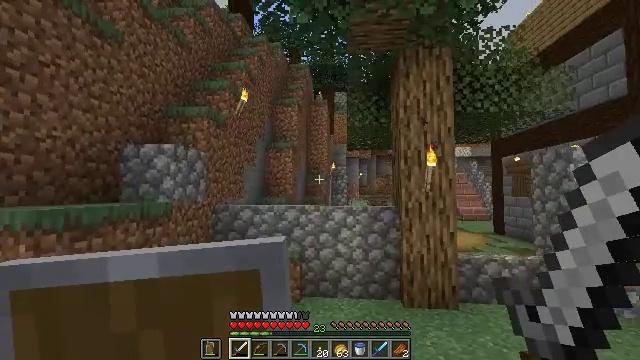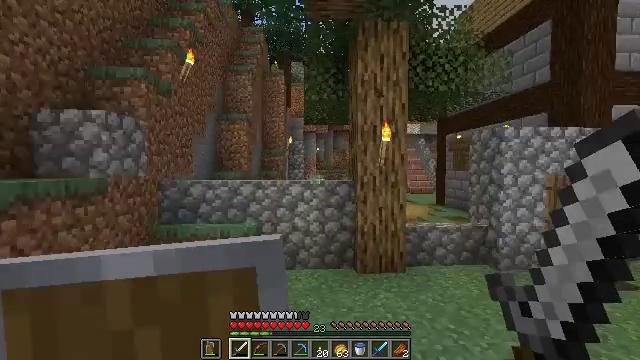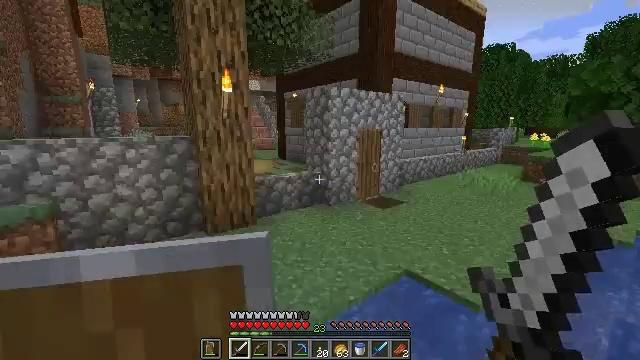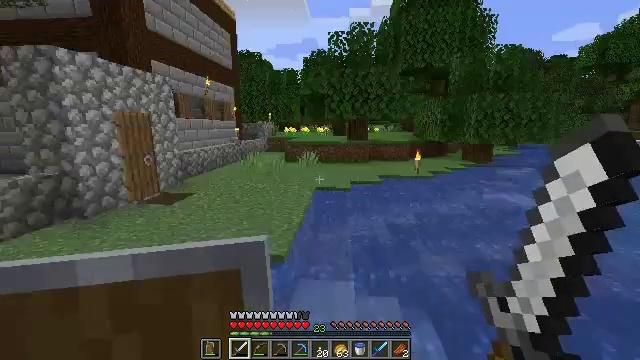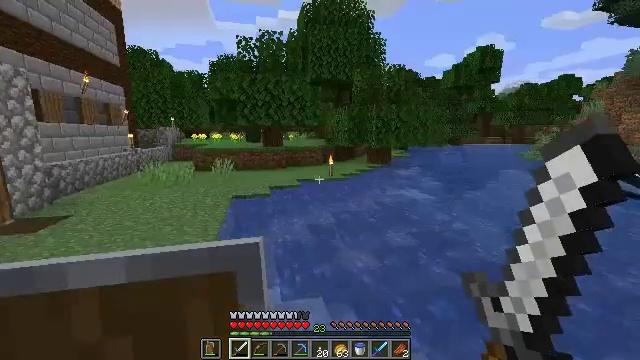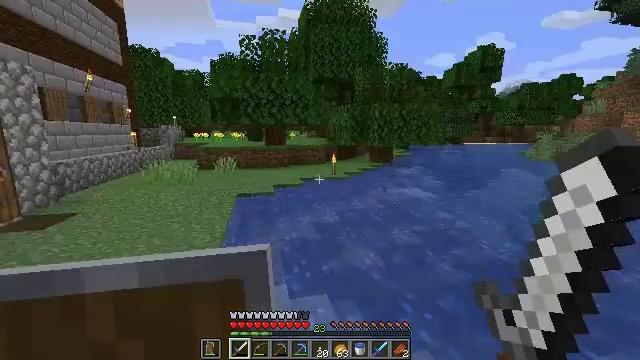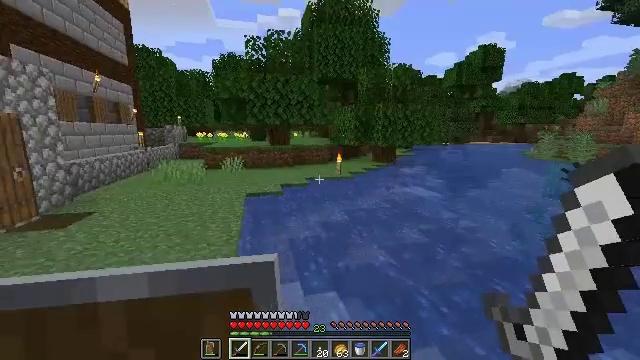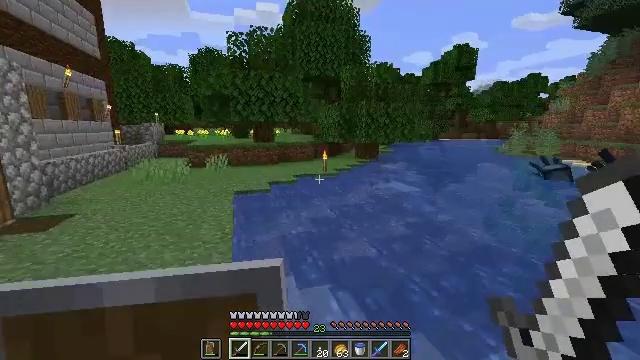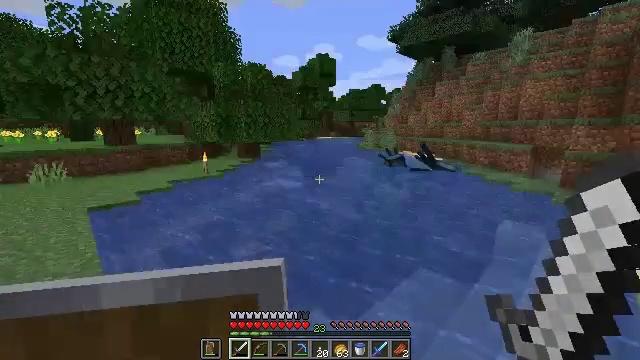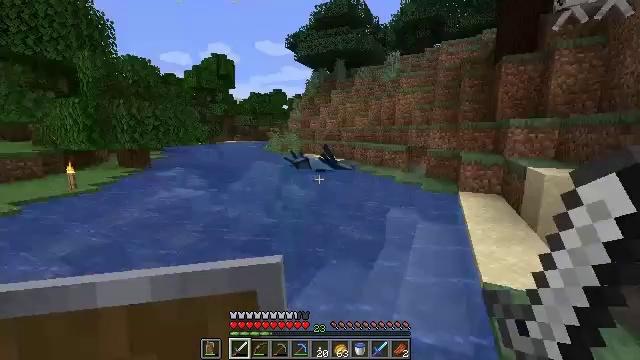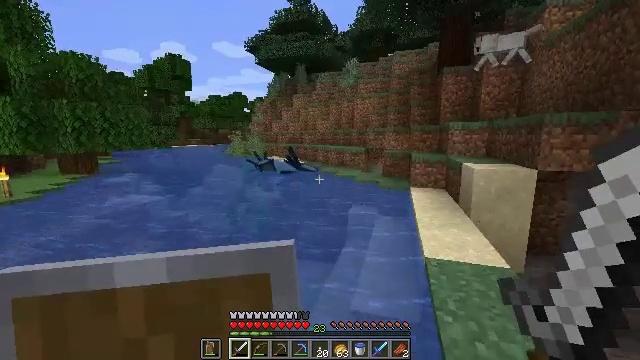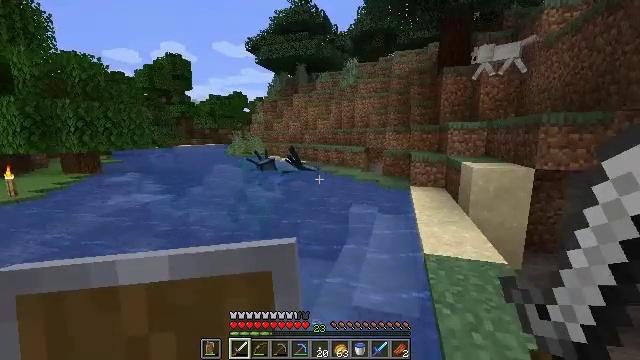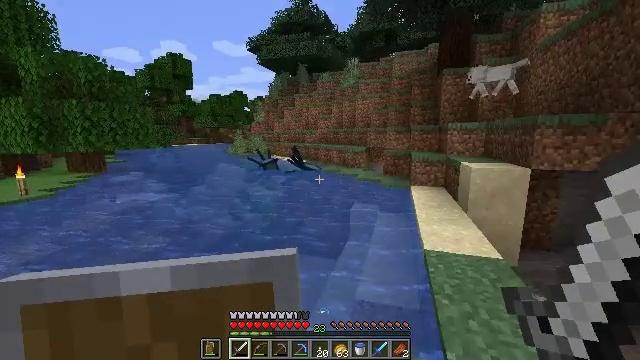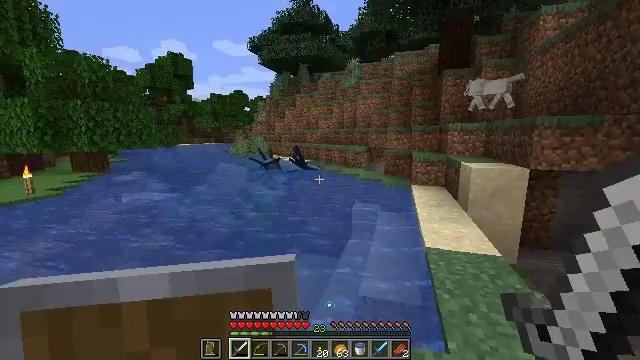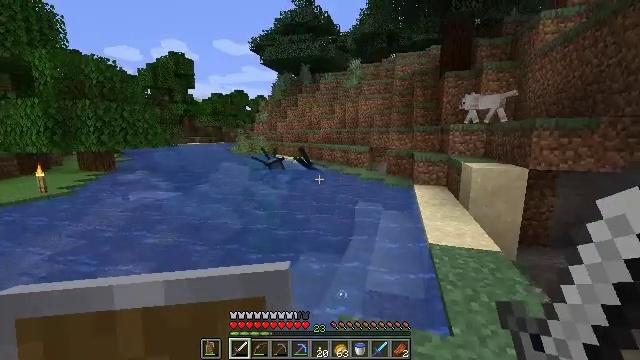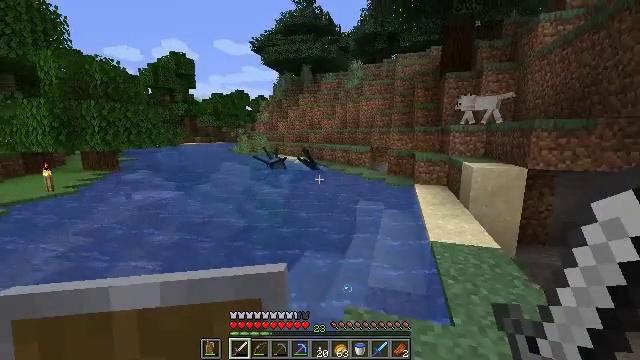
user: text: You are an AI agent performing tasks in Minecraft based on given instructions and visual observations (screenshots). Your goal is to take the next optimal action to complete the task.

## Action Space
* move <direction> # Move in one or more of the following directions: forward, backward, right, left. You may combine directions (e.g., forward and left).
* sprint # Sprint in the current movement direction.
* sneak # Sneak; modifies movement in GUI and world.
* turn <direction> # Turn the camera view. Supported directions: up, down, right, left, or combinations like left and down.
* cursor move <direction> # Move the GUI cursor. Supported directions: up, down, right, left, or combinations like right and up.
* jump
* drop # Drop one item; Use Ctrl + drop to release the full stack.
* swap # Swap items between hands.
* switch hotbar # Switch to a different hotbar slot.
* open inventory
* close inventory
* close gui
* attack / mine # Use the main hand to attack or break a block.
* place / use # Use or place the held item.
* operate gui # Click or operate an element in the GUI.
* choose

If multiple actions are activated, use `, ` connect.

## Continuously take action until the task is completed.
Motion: motion action
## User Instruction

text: Gather beetroots by breaking the plants.
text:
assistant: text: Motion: move forward, turn right and down
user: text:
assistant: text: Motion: move forward and move left, turn right and down
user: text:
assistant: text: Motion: move forward and move left, turn right
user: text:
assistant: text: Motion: move left, turn right and up
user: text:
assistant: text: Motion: move back and move left
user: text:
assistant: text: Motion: move back and move left
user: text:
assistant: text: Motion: move back and move left, turn right
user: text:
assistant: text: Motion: move back, turn right
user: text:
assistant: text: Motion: move back, turn right
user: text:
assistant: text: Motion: move back, turn right
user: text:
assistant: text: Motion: move back and move left
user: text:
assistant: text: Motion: move back and move left
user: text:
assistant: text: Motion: move back and move left
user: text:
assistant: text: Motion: move back and move left
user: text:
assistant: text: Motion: move back
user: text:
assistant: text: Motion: move back
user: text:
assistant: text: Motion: turn left
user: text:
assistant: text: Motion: move forward, turn left and down
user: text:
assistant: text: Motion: move forward
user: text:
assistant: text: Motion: move forward, turn left
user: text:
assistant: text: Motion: move forward, turn left
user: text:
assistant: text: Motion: move forward, turn left
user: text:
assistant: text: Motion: move forward, turn left and up
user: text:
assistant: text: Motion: move forward, turn left and up
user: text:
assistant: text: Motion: move forward, turn left and up
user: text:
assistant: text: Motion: move forward
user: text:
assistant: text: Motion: move forward
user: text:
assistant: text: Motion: move forward
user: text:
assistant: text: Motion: move forward
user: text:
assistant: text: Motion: move forward and move right